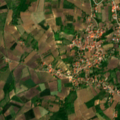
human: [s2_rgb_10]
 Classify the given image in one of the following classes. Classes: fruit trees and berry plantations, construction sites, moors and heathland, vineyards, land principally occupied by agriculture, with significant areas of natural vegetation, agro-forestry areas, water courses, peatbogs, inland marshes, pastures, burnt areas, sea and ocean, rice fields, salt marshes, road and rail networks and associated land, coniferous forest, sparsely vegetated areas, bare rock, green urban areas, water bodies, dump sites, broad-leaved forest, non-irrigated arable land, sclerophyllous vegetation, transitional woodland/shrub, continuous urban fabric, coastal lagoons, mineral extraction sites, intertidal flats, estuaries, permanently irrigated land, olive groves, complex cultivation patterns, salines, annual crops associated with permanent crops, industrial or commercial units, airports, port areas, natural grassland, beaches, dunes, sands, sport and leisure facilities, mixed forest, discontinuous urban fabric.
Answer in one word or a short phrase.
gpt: discontinuous urban fabric, complex cultivation patterns, land principally occupied by agriculture, with significant areas of natural vegetation